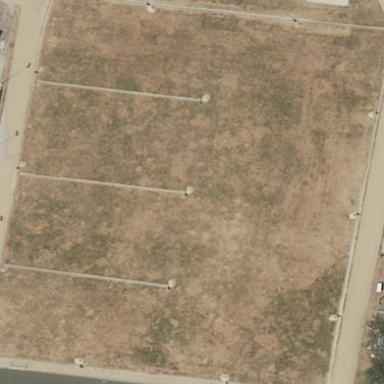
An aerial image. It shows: Soccer pitch designated for leisure and sports activities.